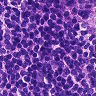
Metastatic tissue present: no